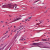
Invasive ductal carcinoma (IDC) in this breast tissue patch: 0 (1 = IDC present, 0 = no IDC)